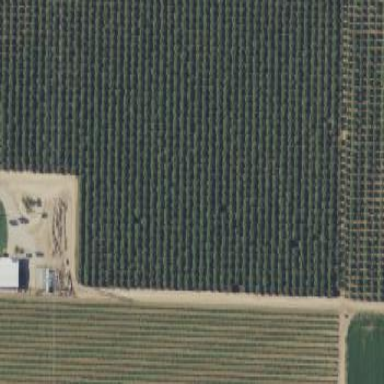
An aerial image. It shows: Almond orchard with rows of almond trees.